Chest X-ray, AP view. Patient: 17 years old, sex M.
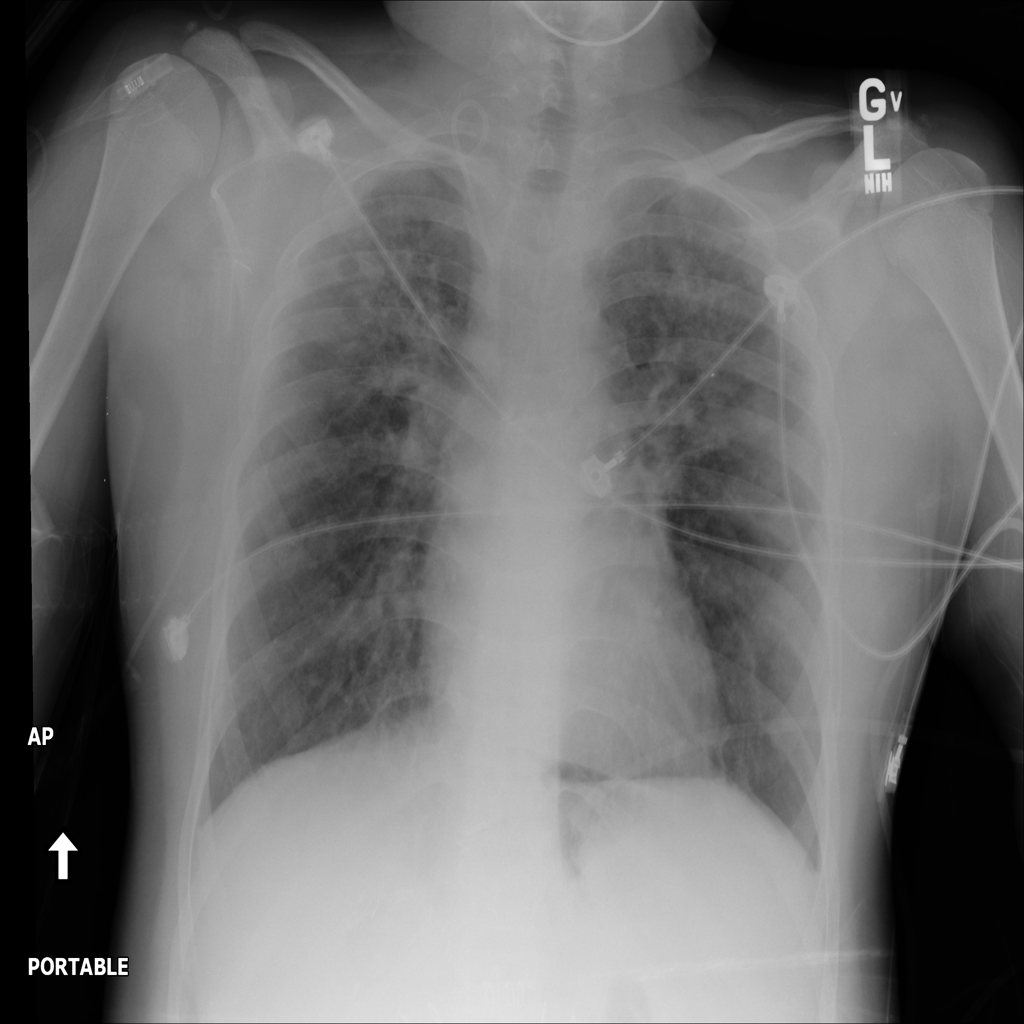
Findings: Consolidation, Infiltration